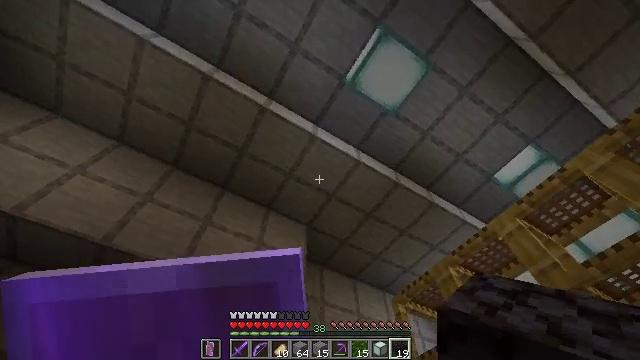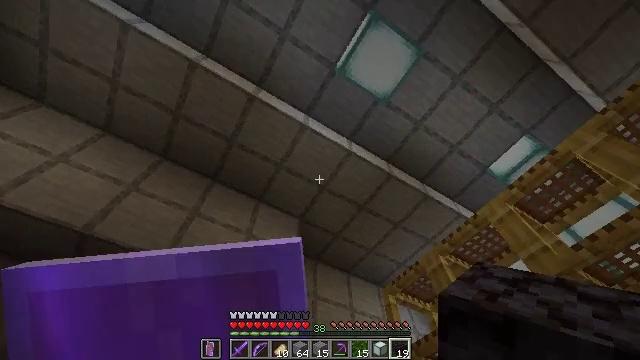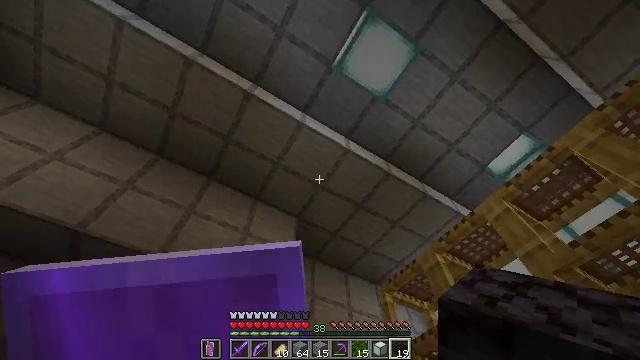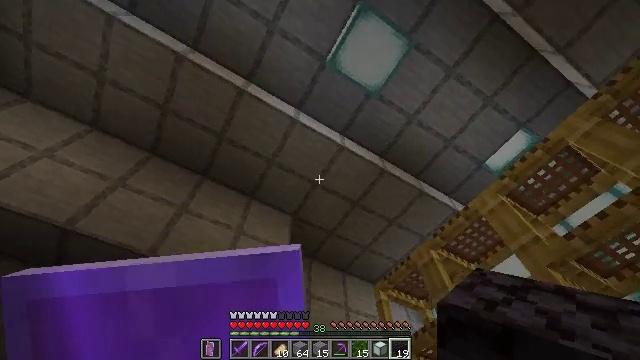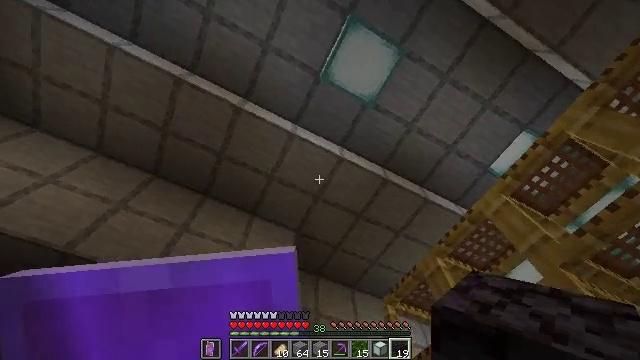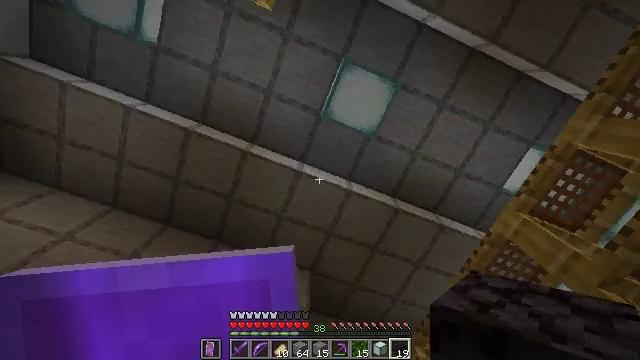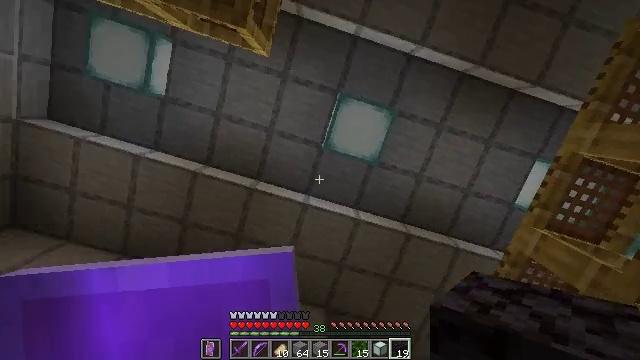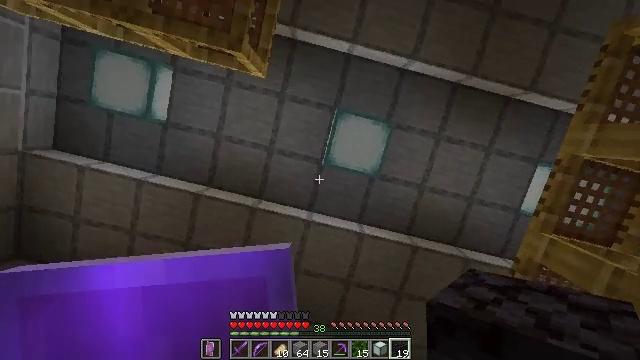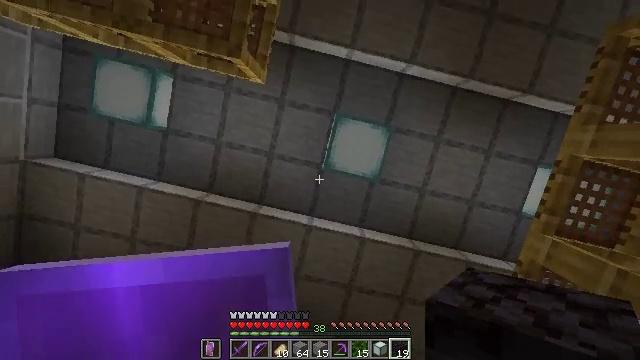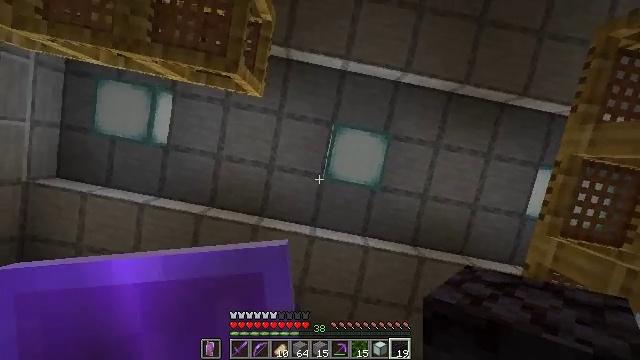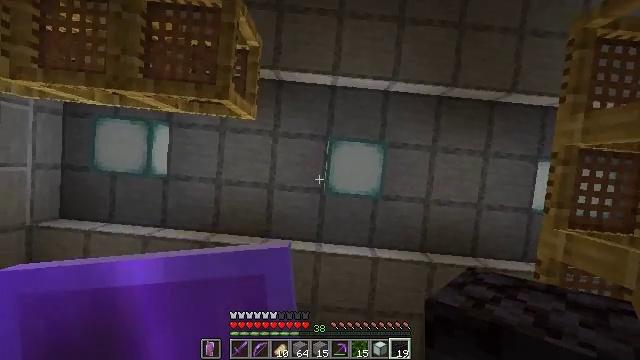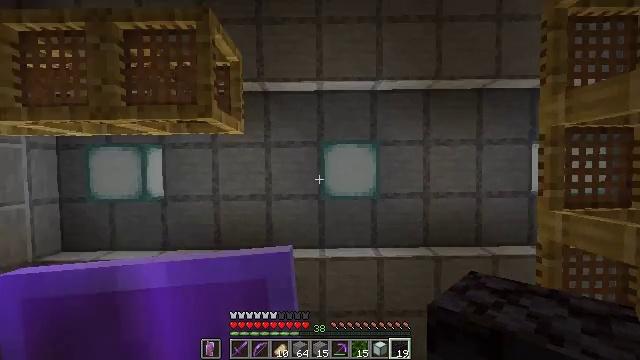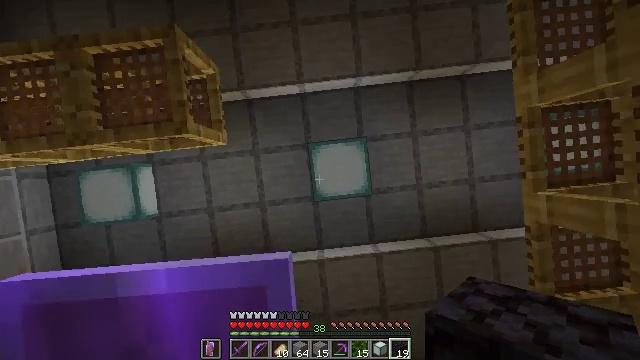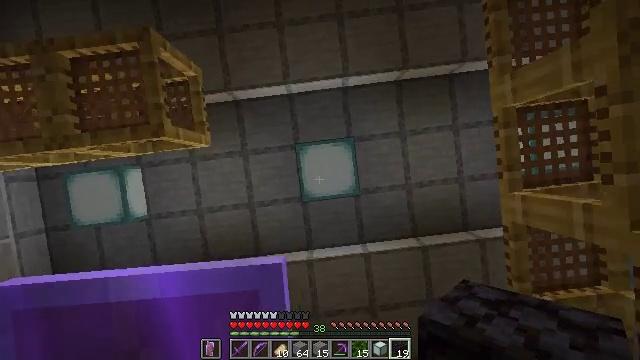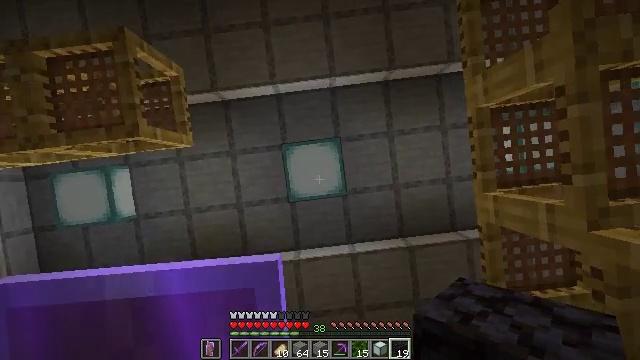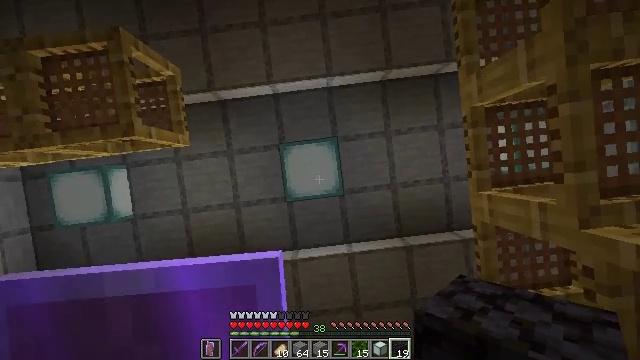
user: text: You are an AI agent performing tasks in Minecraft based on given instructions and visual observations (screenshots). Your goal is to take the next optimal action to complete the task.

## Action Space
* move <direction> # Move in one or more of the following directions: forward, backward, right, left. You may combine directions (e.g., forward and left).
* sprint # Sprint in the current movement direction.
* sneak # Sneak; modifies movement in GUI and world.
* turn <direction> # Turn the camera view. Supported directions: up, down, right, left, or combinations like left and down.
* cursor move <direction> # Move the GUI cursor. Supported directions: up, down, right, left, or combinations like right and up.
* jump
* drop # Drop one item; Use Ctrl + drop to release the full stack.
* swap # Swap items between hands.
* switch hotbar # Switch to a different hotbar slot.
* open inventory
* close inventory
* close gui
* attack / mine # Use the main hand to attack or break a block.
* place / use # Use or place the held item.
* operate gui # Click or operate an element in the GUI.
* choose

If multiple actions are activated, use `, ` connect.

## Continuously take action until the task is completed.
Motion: motion action
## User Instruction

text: Mine the sea lantern from the ocean monument.
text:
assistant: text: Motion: move forward and move right
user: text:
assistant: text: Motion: move forward and move right
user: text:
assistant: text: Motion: no_op
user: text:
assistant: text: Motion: turn left and up
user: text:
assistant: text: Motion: turn left and up
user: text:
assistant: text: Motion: turn left and up
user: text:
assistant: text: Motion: turn left and up
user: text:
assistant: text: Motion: turn up
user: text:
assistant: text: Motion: turn left and up
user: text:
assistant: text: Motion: move right, turn left and up
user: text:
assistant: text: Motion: move right, turn left and up
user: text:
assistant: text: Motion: move right, turn left
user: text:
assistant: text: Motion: move right
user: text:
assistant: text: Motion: no_op
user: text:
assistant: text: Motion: no_op
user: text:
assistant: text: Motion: no_op
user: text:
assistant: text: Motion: no_op
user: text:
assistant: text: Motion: no_op
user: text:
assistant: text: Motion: no_op
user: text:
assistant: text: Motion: no_op
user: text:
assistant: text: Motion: no_op
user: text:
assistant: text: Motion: no_op
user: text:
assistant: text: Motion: no_op
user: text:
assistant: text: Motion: no_op
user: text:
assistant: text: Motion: no_op
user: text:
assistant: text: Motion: no_op
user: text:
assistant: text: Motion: no_op
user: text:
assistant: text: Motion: move back
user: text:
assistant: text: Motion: move back
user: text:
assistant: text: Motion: move back